Interaction volume radius: 10 \u00c5
Interaction volume height: 30 \u00c5
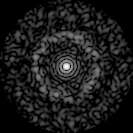
Disorder parameter: 0.8543